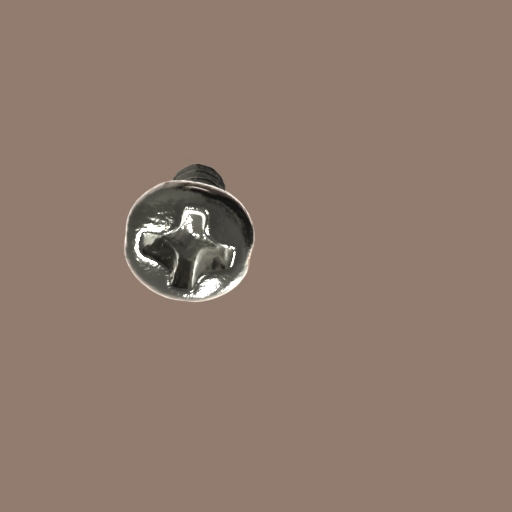
Label: screw